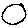
Label: circle